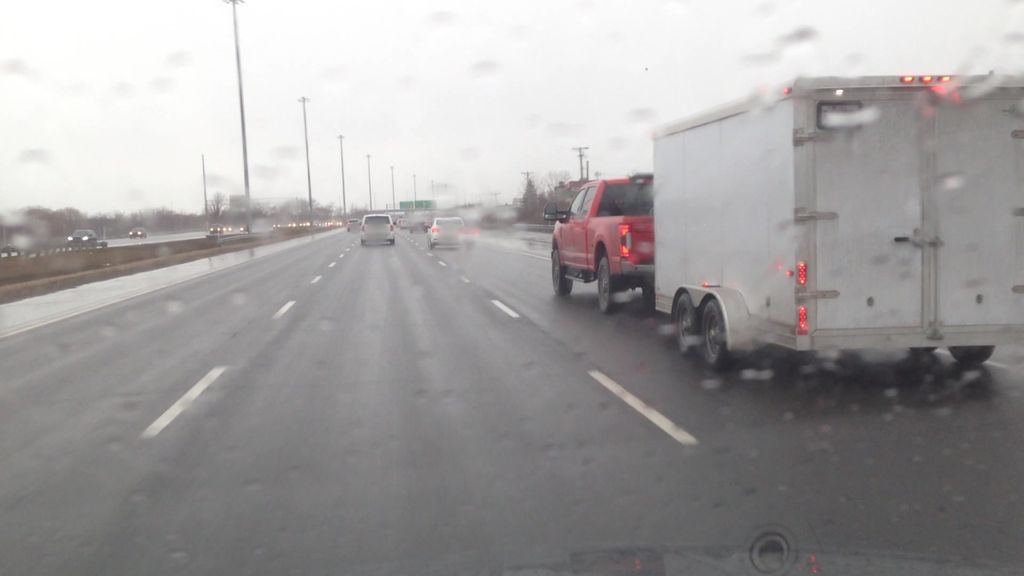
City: montreal